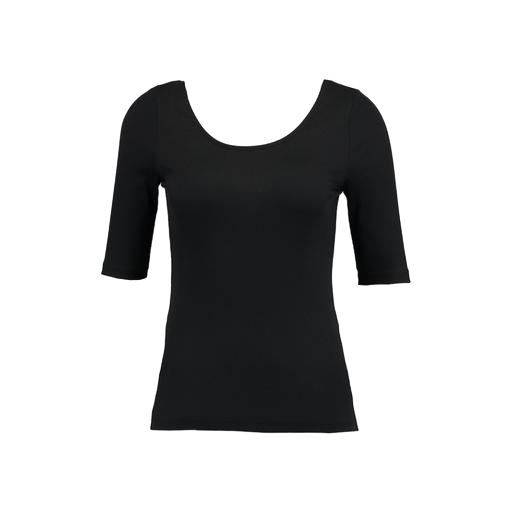
black three-quarter-sleeve scoop-neck t-shirt only macy, black stretch scoop tee, black three-quarter-sleeve top only macy, white background